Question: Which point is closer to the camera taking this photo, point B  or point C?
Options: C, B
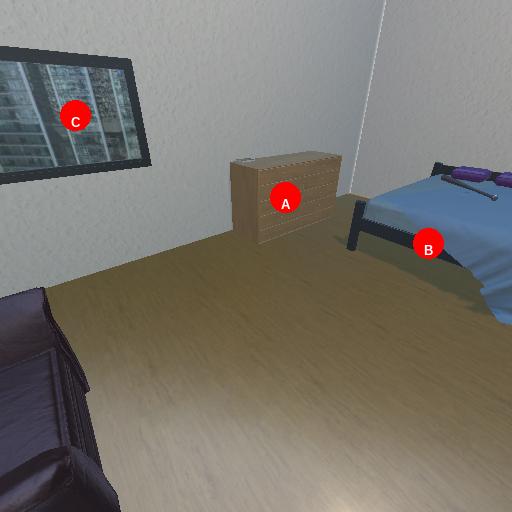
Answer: C